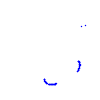
Particle: proton